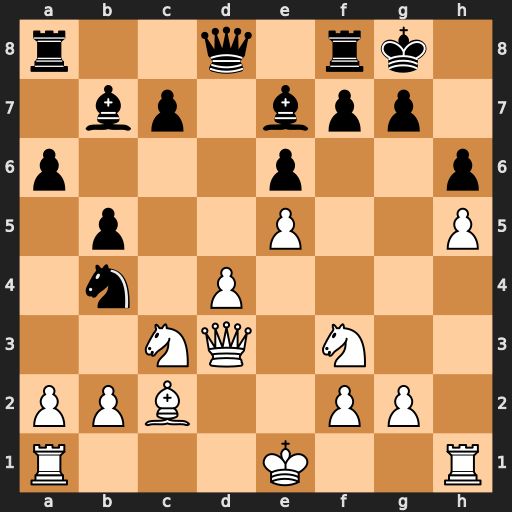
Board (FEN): r2q1rk1/1bp1bpp1/p3p2p/1p2P2P/1n1P4/2NQ1N2/PPB2PP1/R3K2R
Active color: w
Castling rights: KQ
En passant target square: -
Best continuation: Qh7#